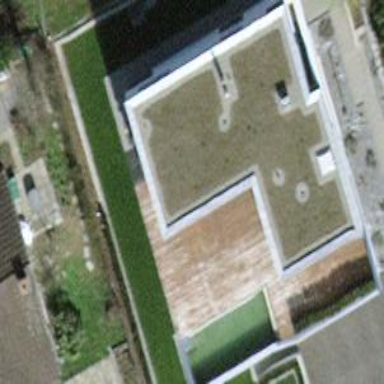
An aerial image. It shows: Detached building.